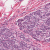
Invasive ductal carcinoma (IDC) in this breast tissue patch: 0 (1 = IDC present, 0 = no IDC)